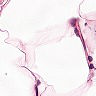
Metastatic tissue present: no